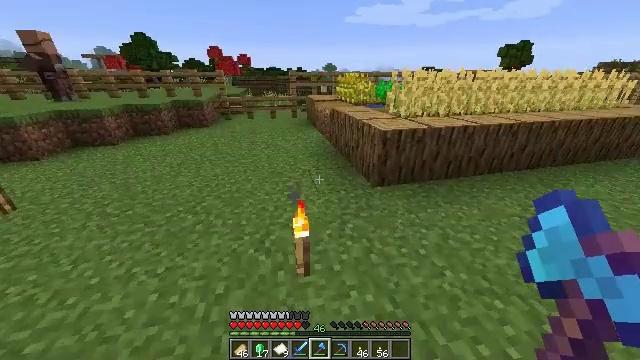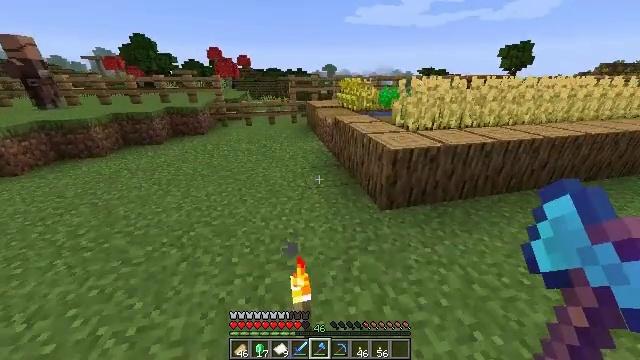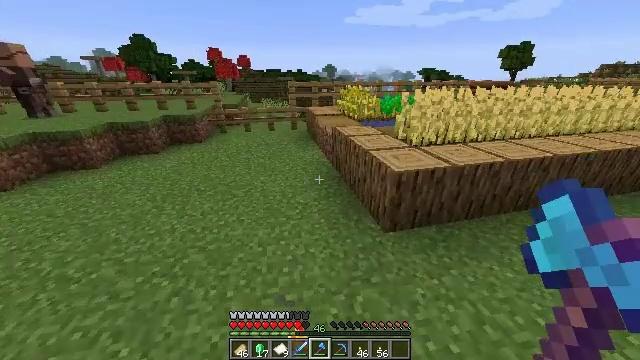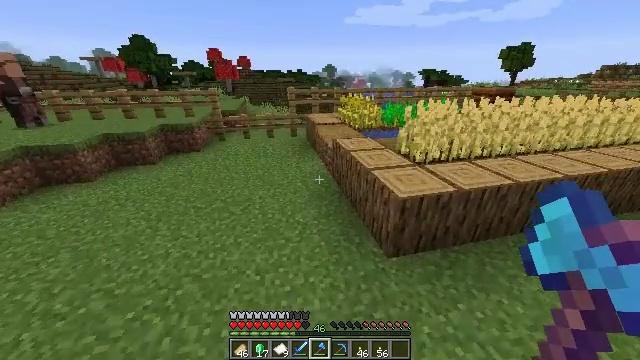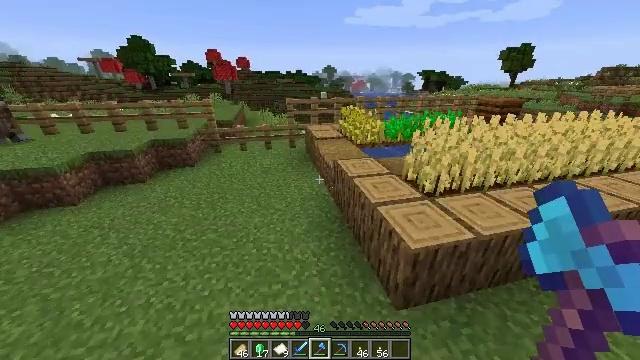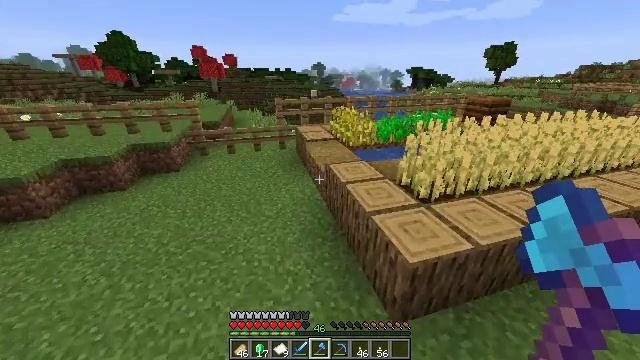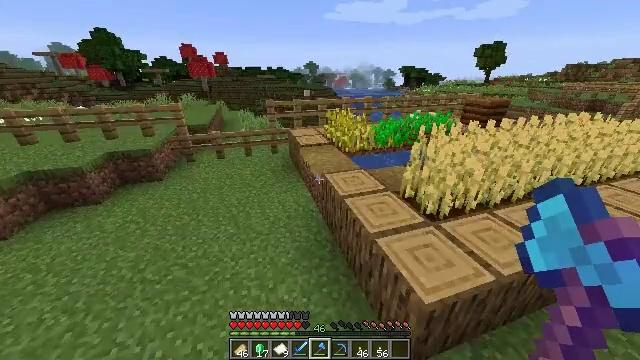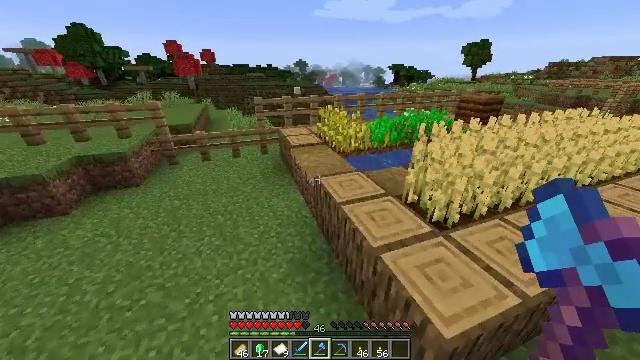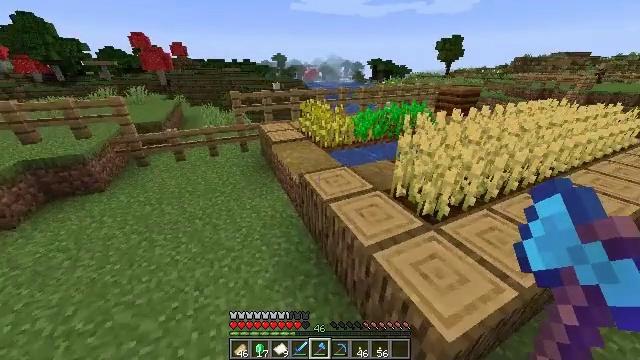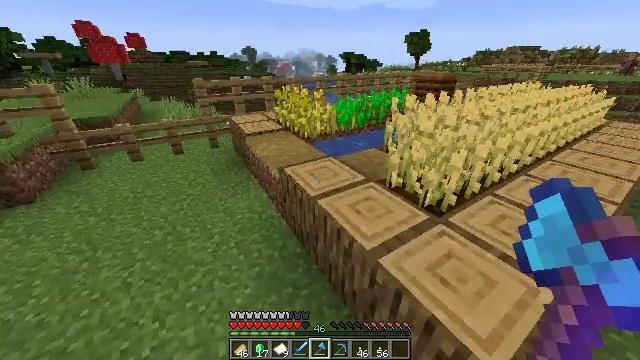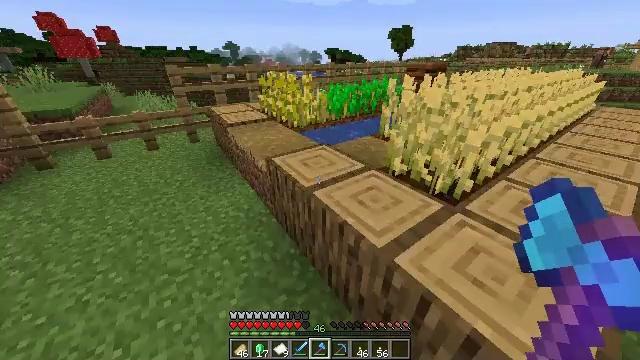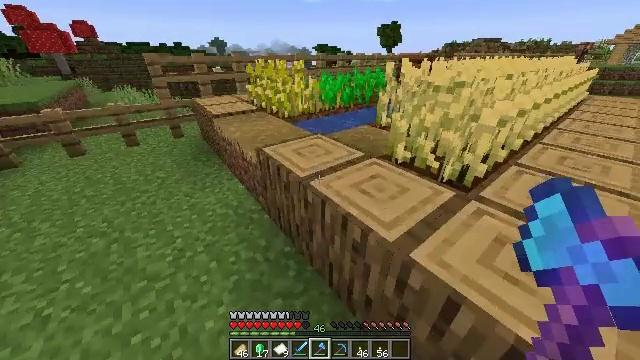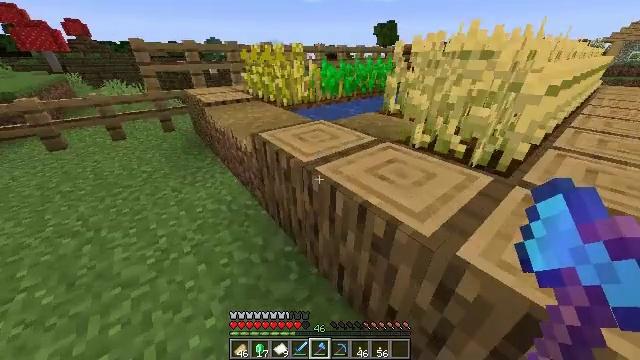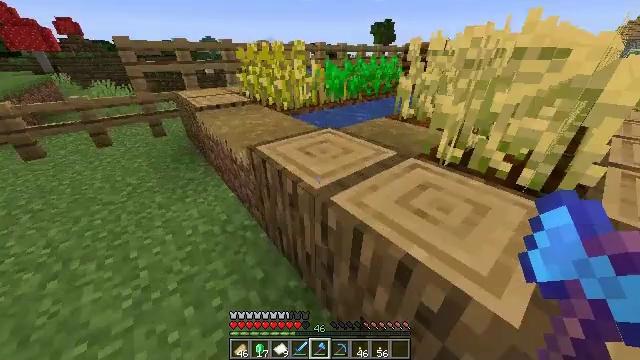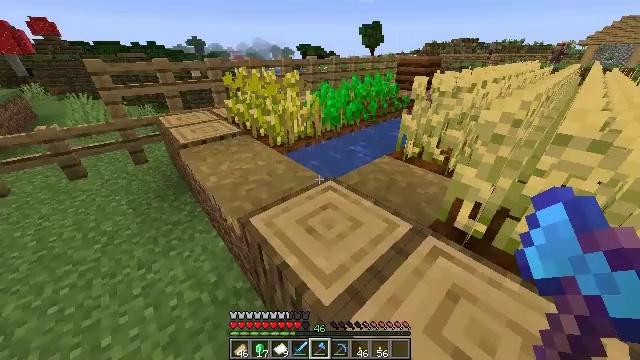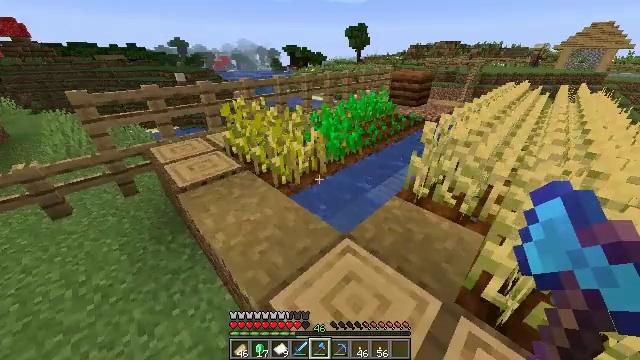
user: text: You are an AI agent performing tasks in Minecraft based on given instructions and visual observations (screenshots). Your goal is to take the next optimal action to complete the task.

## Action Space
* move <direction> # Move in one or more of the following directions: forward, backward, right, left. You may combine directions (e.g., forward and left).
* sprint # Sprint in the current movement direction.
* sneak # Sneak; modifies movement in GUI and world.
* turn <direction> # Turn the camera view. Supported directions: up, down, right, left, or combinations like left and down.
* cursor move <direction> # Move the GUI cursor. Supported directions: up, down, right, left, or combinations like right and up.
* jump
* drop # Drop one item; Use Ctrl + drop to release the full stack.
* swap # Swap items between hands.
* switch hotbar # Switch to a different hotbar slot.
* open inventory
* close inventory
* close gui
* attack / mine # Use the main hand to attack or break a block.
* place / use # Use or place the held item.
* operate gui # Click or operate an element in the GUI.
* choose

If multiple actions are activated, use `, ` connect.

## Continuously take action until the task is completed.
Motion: motion action
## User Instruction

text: Create a suspicious stew with dandelion.
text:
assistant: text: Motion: move forward, sprint, jump
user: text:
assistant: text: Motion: move forward, sprint, jump
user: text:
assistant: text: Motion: move forward, jump
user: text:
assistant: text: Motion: move forward, jump
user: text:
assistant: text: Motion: move forward, turn right, jump
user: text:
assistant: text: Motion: move forward, turn right, jump
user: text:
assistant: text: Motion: move forward, turn right, jump
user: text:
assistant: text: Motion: move forward, turn right and down, jump
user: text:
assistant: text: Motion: move forward, turn right and down, jump
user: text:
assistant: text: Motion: move forward, sprint, turn right, jump
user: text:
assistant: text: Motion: move forward, sprint, turn right, jump
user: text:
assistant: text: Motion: move forward, sprint, jump
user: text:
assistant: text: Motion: move forward, sprint, jump
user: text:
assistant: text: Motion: move forward, turn right, jump
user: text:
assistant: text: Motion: move forward, turn right, jump
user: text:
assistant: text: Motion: move forward, turn right, jump
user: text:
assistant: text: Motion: move forward, turn right, jump
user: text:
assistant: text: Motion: move forward, turn right, jump
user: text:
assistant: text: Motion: turn right
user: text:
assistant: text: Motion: turn right
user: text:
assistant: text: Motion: turn right
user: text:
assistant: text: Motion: turn right
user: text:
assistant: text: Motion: no_op
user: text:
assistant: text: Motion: no_op
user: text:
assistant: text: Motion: no_op
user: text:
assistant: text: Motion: no_op
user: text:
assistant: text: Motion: no_op
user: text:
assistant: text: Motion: no_op
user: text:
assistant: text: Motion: no_op
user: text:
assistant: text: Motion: no_op